Question: The story so far - I have some class. This class have some members of different types. In some function I set a breakpoint and now I want to see the address of members. But I can't - Locals window shows only values. Here's a picture:

As you can see - for pointer I have memory address displayed (0x000000000bca0a40), but for anything inside it (InstanceBodyIndex for example) - no.
How can I obtain this addresses?
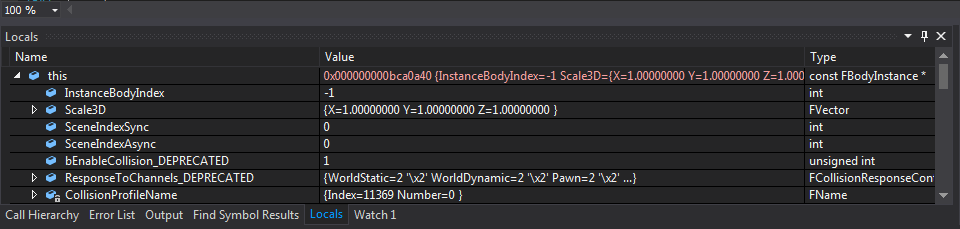
Answer: Open the "Watch" window.
Add the variable you're interested in with the address-of operator in front, e.g. "&InstanceBodyIndex".